九年级 · 立体几何学
用小立方块搭一个几何体, 使它从正面和上面看到的形状如下图所示, 从上面看到形状中小正方形中的字母表示在该位置上小立方块的个数，请问:

(1) 俯视图中 $b=$ \$ \qquad \$ , $a=$ \$ \qquad \$
（2）这个几何体最少由 \$ \qquad \$个小立方块搭成.

(3) 能搭出满足条件的几何体共 \$ \qquad \$种情况, 请在所给网格图中画出小立方块最多时几何体的左视图. (为便于观察, 请将视图中的小方格用斜线阴影标注, 示例: \$ \qquad \$

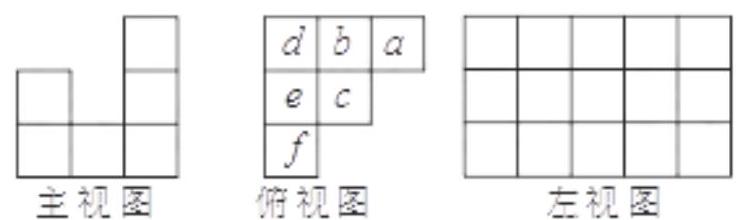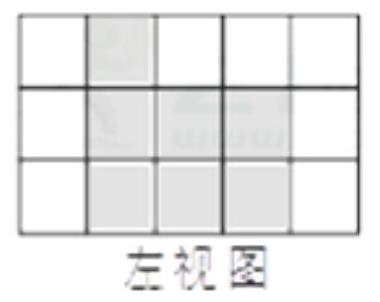
答案: $\begin{array}{llll}1 & 3 & 9 & 7\end{array}$

【解析】试题分析：（1）由主视图可知, 第 2 列小正方体个数都为 1 , 所以 $b=1$, , 第三列小正方体个数为 3 , 所以 $a=3$; (2) 正方体个数最少时, 第一列正方体个数为: $1+1+2=4$ 个, 第 2 列正方体个数为: $1+1=2$ 个, 第 3 列正方体个数为: 3 个, 一共有: $4+2+3=9$ 个; (3) 第 2 列正方体个数确定为: $1+1=2$ 个, 第 3 列正方体个数确定为: 3 个, 第 1 列正方体情况可能为: (1) $d=1, e^{=1}, f=2$; (2) $d=1, e=2, f=1$; (3) $d=2, e=1, f=1$; (4) $d=2, e=2, f=1$; (5) $d=2, e^{-1}$, $f=2$; (6) $d=1, e=2, f=2$; (7) $d=2, e=2, f=2$, 共 7 种情况, 当 $d=2, e=2, f=2$ 时小立方块最多,左视图如图所示.

试题解析:

(1) $b=1, a=3$;

(2) $1+1+2+1+1+3=9$ 个;

(3) 共 7 种情况, 当 $d=2, e=2, f=2$ 时小立方块最多.

此时, 左视图为:

点睛: 掌握三视图的画法, 并会根据三视图判断对应的正方体的个数.